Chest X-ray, PA view. Patient: 58 years old, sex F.
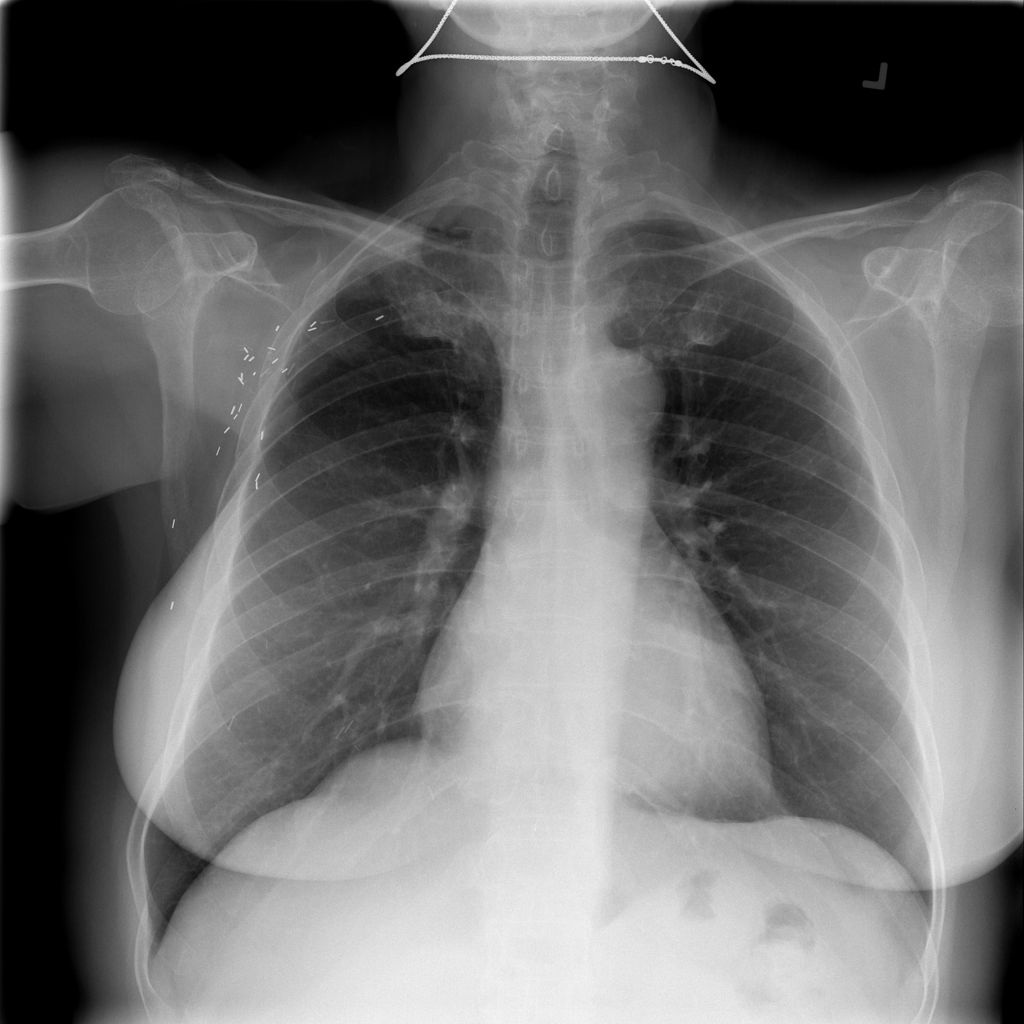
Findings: No Finding